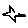
Label: star